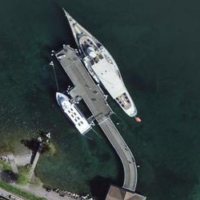
EUNIS habitat code: 14
Species observed at this site:
Chroicocephalus ridibundus
Phalacrocorax carbo
Corvus corone
Podiceps cristatus
Fulica atra
Anas platyrhynchos
Hirundo rustica
Milvus migrans
Sterna hirundo
Aythya fuligula
Passer domesticus
Corvus corax
Delichon urbicum